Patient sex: F
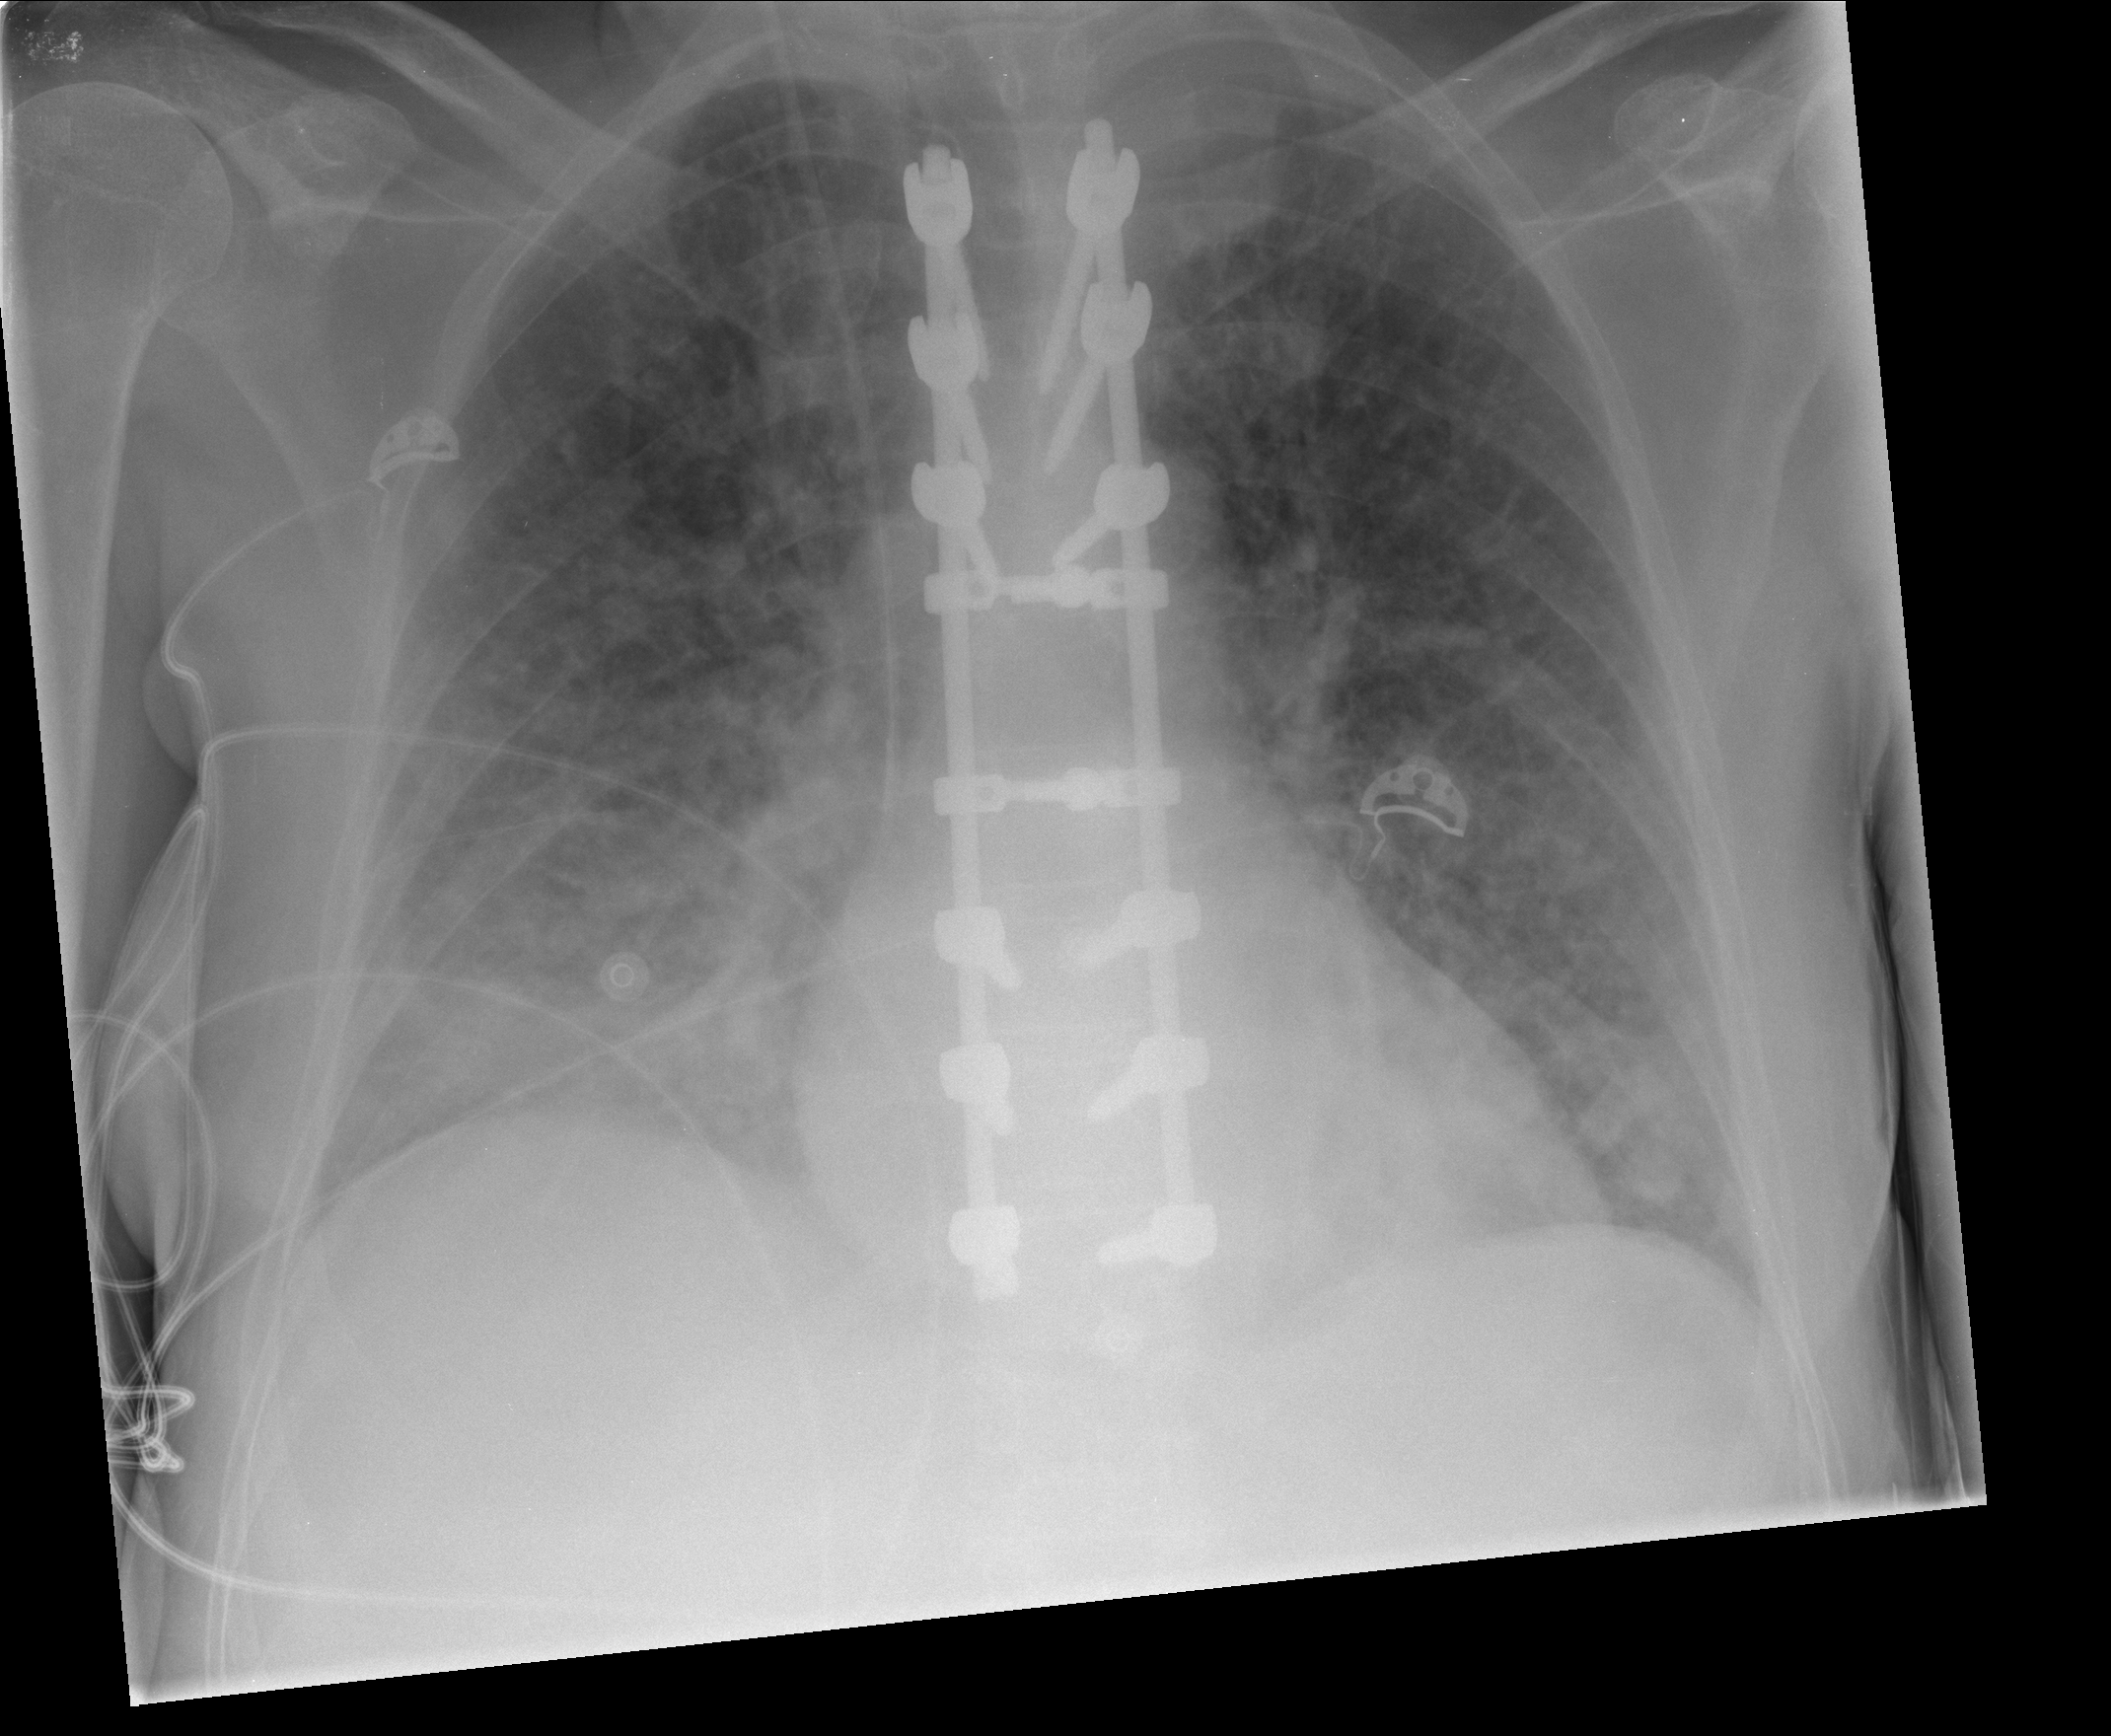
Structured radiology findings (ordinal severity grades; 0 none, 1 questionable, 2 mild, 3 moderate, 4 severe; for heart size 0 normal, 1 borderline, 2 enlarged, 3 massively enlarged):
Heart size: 0
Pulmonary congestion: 3
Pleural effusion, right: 2
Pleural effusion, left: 2
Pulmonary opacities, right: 3
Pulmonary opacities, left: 3
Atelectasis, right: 2
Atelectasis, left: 2